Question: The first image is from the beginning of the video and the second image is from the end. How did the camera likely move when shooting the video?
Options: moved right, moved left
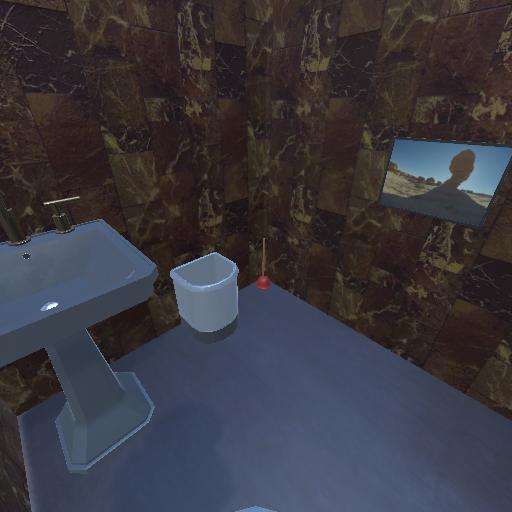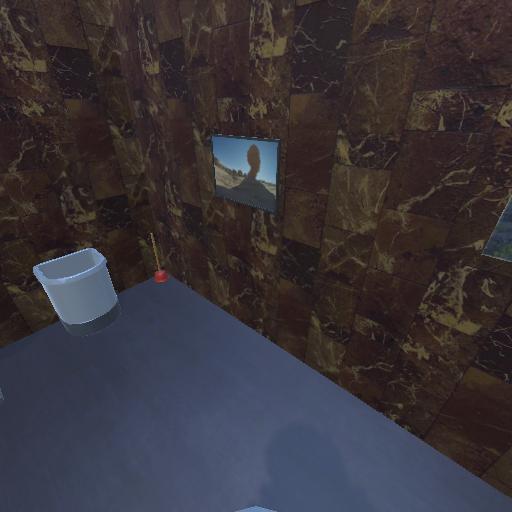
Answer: moved right